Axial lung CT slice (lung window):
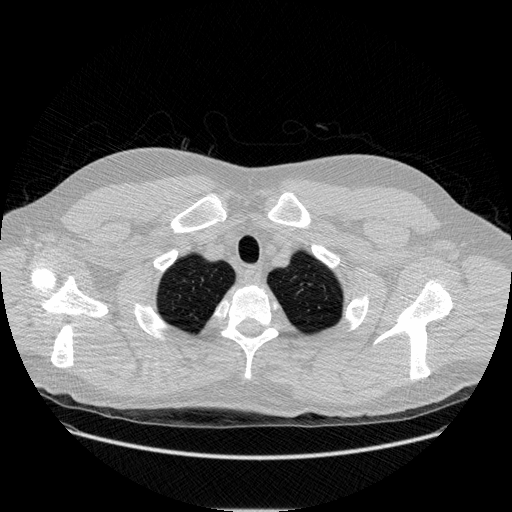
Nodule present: no